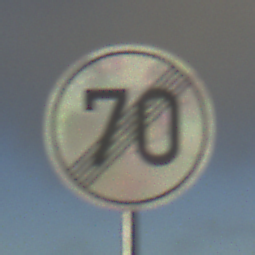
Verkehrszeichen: EndeGeschwindigkeit70
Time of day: SunriseSunset
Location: Outdoor (Nature)
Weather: PartlyCloudy
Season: NotSpecified
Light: Natural